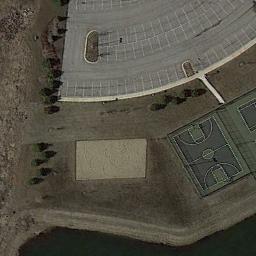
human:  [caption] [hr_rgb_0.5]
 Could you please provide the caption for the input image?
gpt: There is a basketball court on the open place next to a parking lot .

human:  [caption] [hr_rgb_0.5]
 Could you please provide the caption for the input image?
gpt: The vacant lot is next to the basketball court .